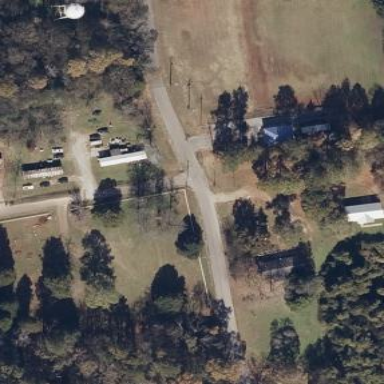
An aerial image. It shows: Residential area designated as trailer park.